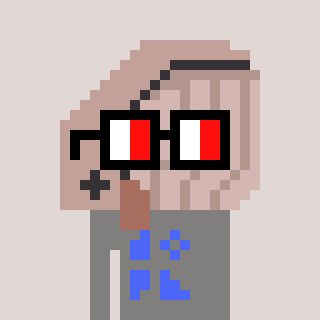
a pixel art character with square glasses with black frames and red eyes, a whale-shaped head and a bluegrey-colored body on a warm background